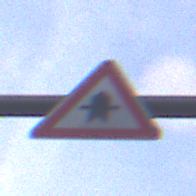
Verkehrszeichen: Vorfahrt
Umgebung: Outdoor, Urban
Tageszeit: SunriseSunset
Wetter: PartlyCloudy
Licht: Natural
Jahreszeit: NotSpecified
Kontrast: LowContrast